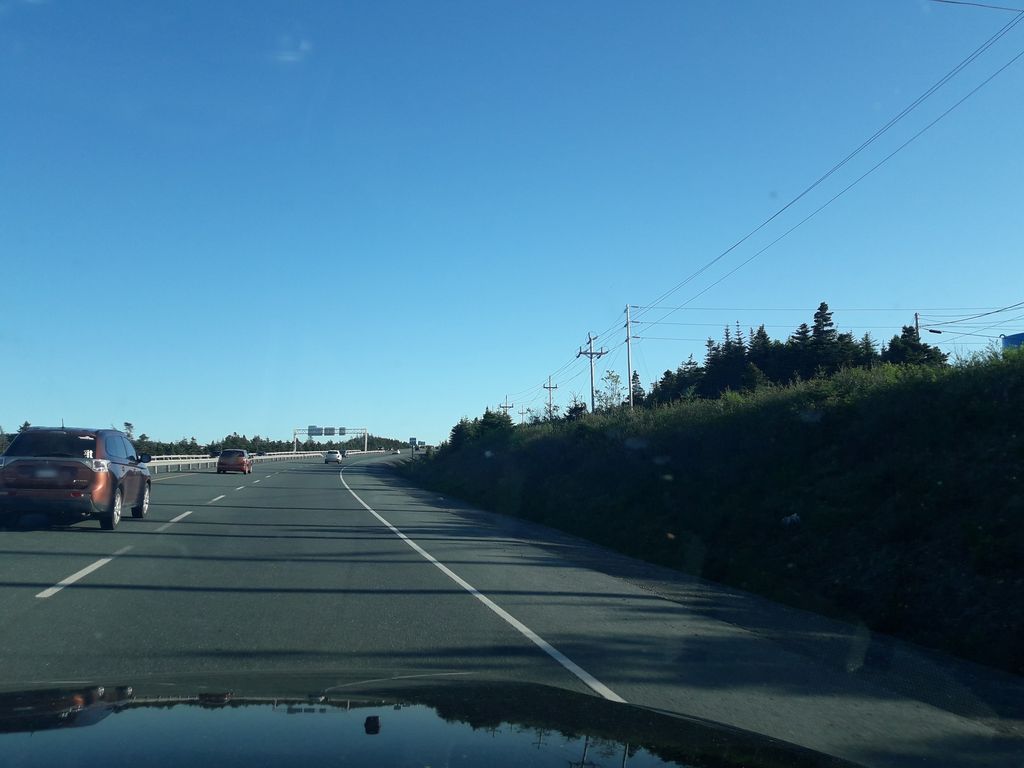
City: st_johns